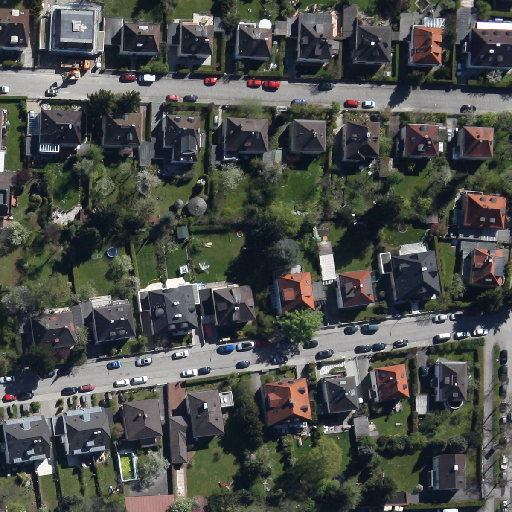
Referring expression: van